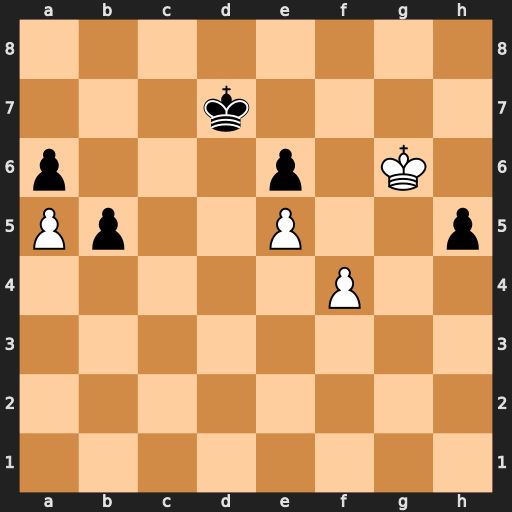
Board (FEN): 8/3k4/p3p1K1/Pp2P2p/5P2/8/8/8
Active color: w
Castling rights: -
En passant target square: -
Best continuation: Kf7 Kc7 f5 b4 fxe6 b3 e7 b2 e8=Q b1=Q Qe7+